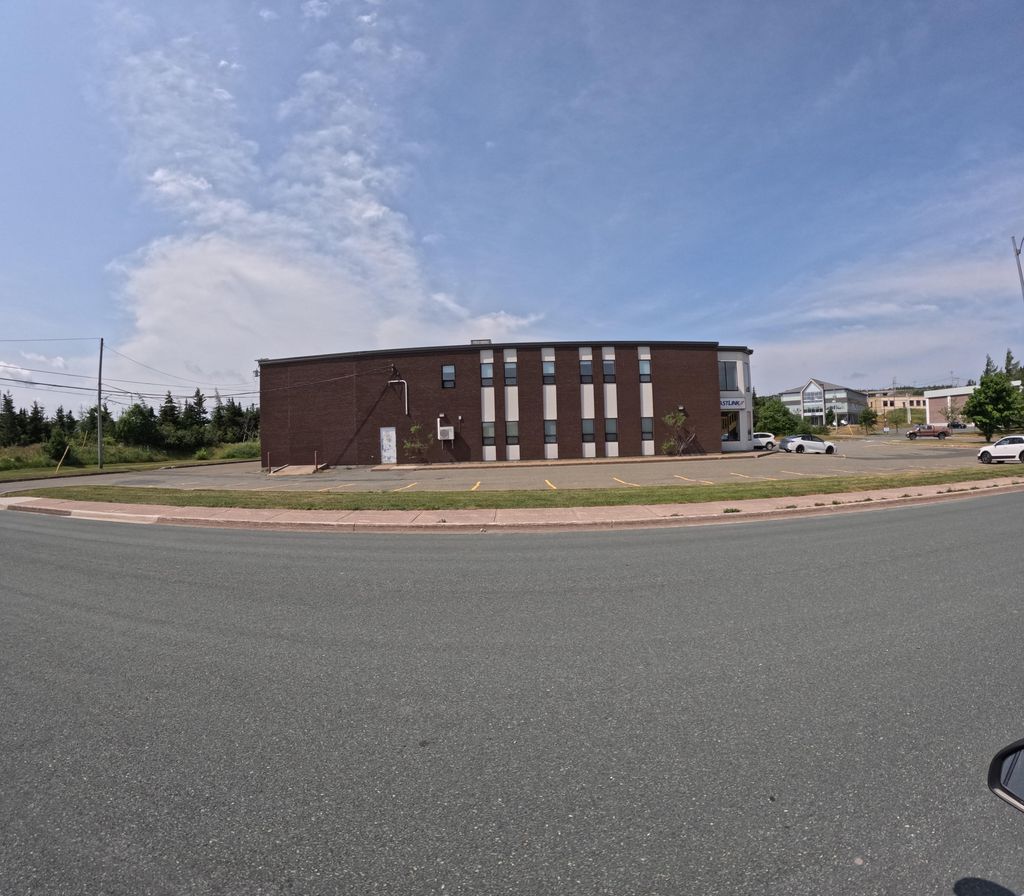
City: st_johns